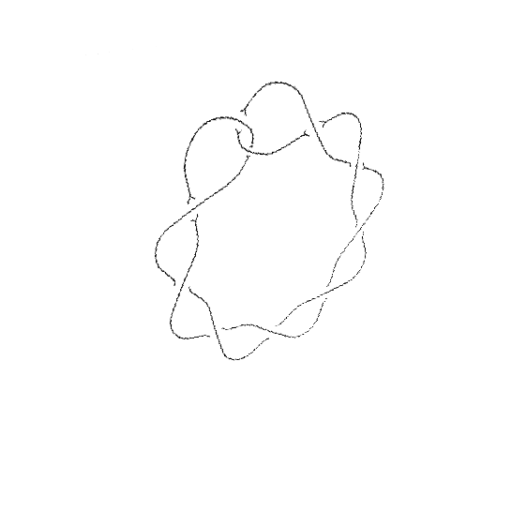
Crossing number: 10